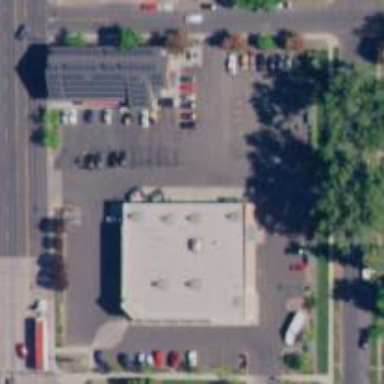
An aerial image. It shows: Pharmacy providing healthcare services.